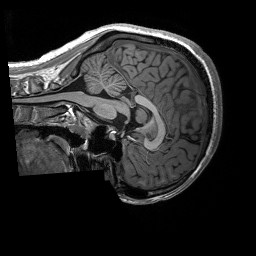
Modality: T1w
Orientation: sagittal
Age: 21
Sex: female
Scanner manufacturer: siemens
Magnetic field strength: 3 T
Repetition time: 2.53 s
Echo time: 0.00227 s